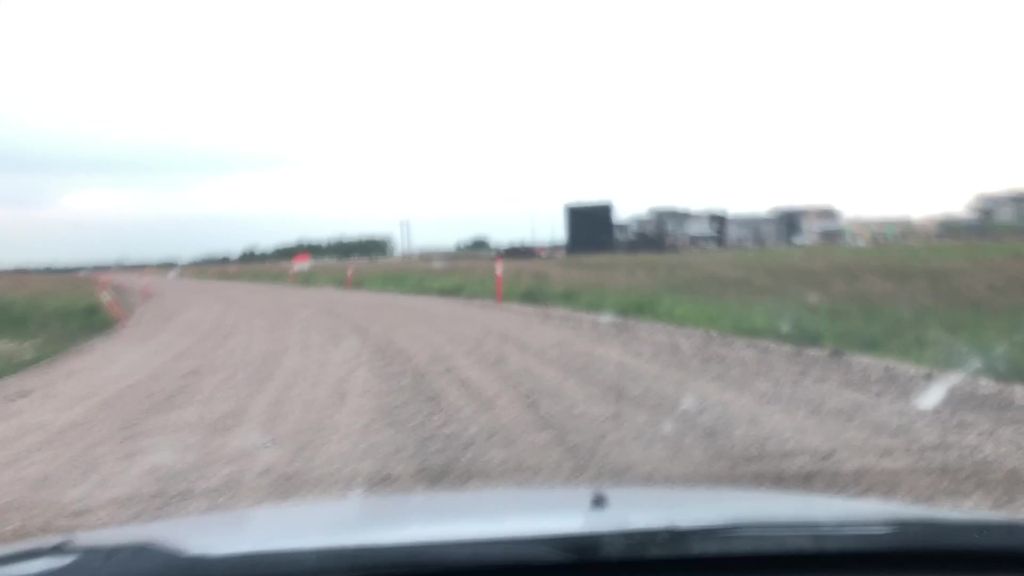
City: edmonton